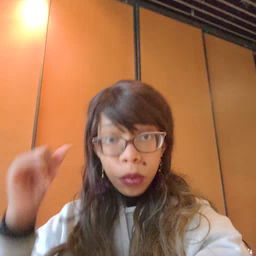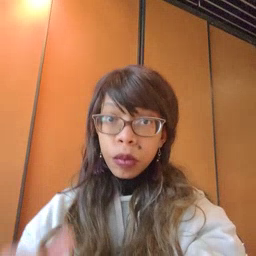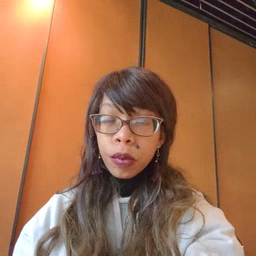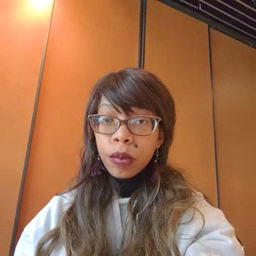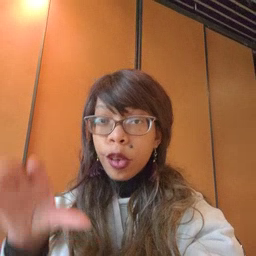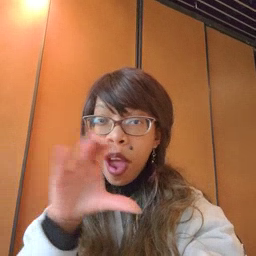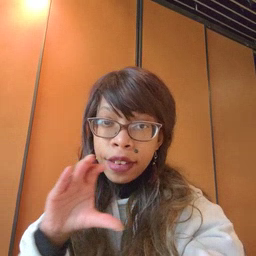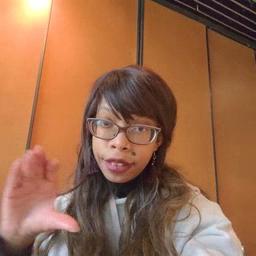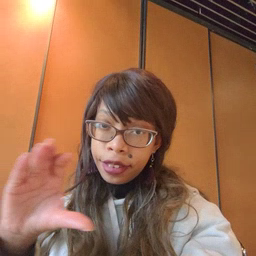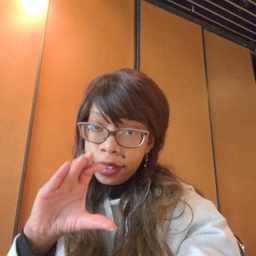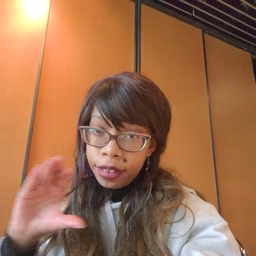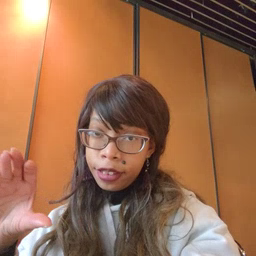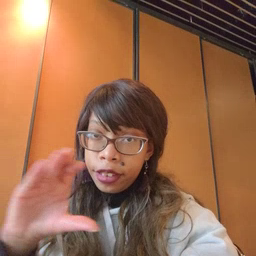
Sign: chocolate